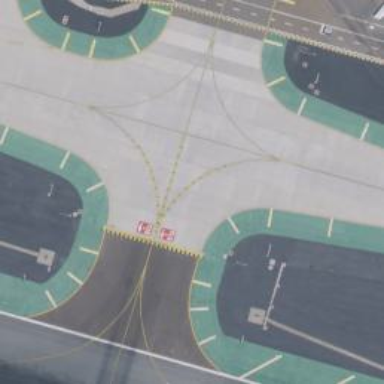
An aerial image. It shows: Image of taxiway at airport.